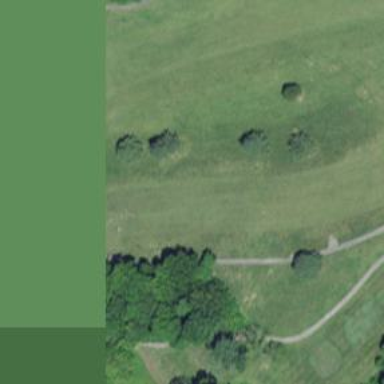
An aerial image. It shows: Golf fairway in the image.